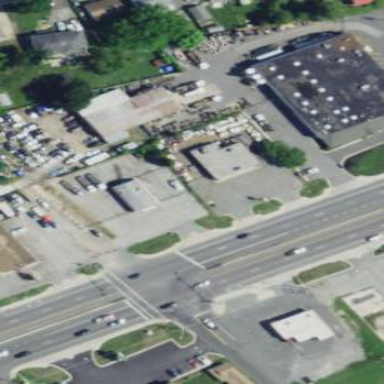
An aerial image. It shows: Retail area.